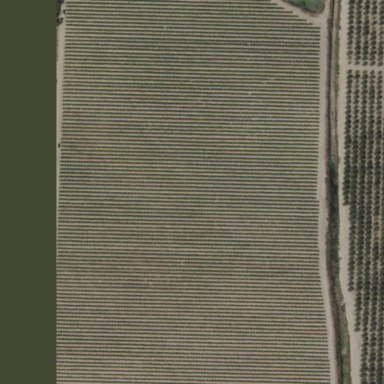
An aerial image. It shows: Beautiful vineyard in the countryside.